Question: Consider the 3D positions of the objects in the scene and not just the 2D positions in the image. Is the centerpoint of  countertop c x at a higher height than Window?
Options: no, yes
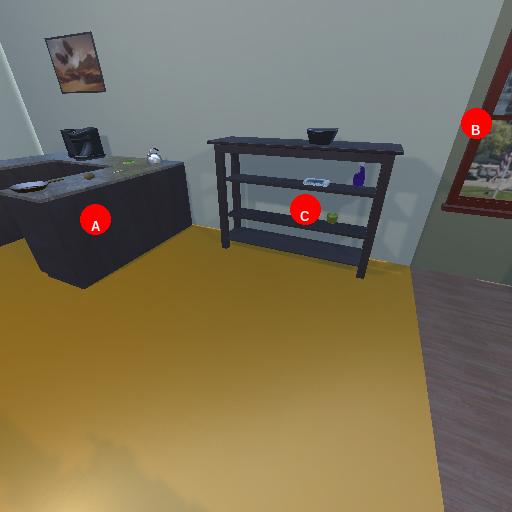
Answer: no